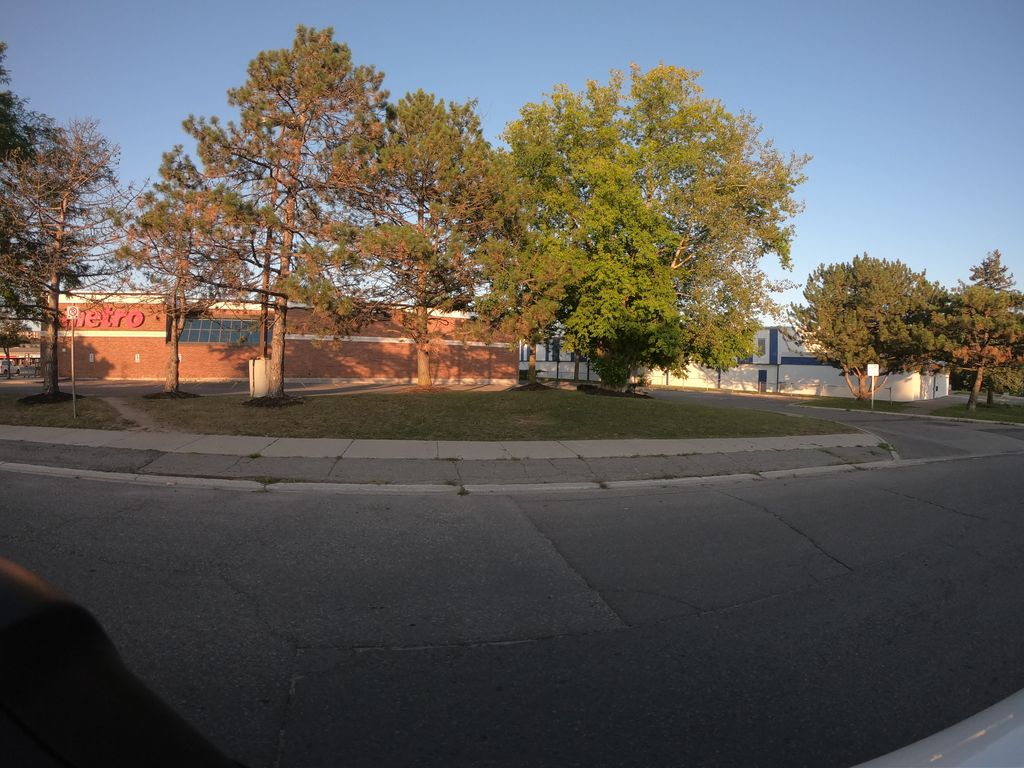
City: ottawa-gatineau